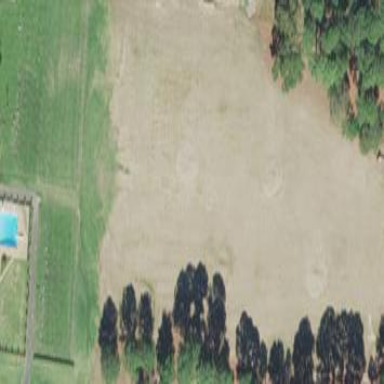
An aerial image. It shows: Driving range for golf on grass.